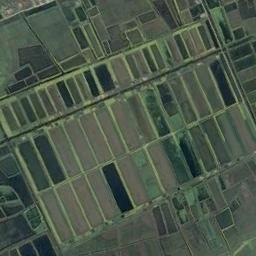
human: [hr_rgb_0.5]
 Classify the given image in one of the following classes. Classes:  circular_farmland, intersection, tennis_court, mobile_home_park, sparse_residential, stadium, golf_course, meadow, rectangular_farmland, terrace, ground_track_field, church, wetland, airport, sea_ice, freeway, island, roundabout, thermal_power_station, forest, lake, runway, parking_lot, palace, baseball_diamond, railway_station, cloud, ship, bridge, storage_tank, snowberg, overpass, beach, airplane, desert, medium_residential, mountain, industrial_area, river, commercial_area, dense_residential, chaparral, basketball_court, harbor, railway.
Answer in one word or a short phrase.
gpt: rectangular_farmland